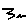
Label: zigzag